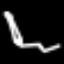
Label: pencil